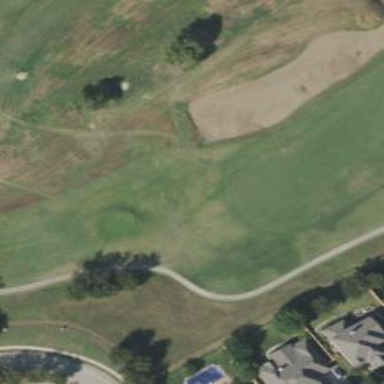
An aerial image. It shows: Path for both roads and golfers.